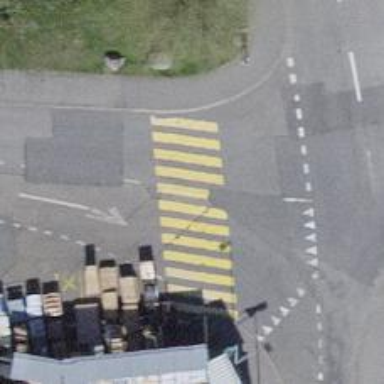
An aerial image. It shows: Pedestrian crossing with zebra markings on footway.